Aerial crown-view tile of a tropical tree (Barro Colorado Island, Panama), acquired 20250512:
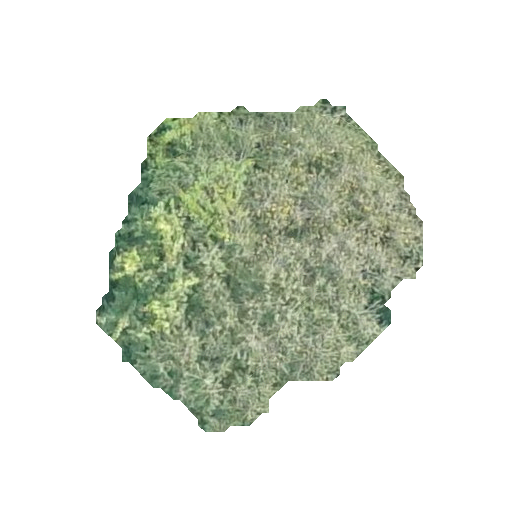
Species: Quararibea stenophylla
GBIF accepted scientific name: Quararibea stenophylla
Crown area: 109.313 m²